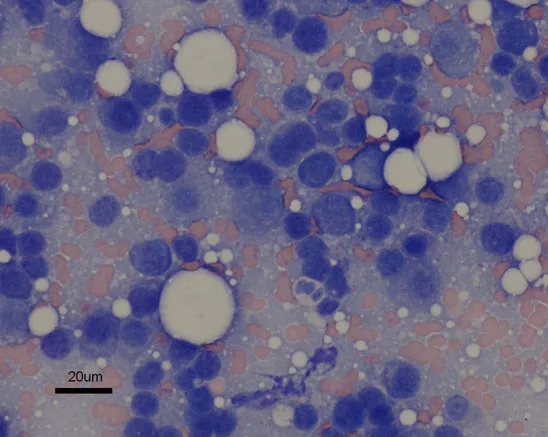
Fine needle aspirate of cutaneous tail base mass. The discrete cells are small to medium in size and round to slightly ovoid in shape. They generally contain a single round nucleus eccentrically set in a small abundant amount of dark blue cytoplasm that occasionally contains a few pink granules. The nuclei exhibit a coarsely granular chromatin pattern. Moderate anisocytosis is noted. Hematoxylin and eosin; x60 magnification; bar = 20 mum.
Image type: pathology (h&e)